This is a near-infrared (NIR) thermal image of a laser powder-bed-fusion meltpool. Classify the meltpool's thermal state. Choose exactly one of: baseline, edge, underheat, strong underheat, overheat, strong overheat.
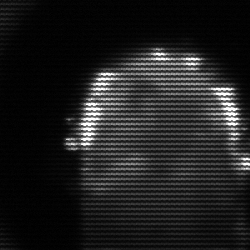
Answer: baseline